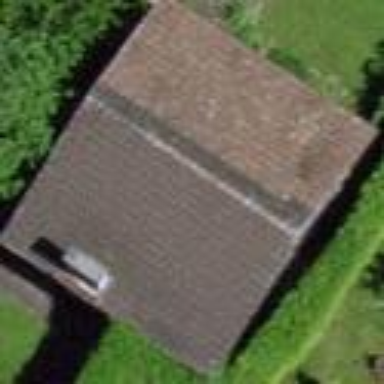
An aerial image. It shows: Bungalow.